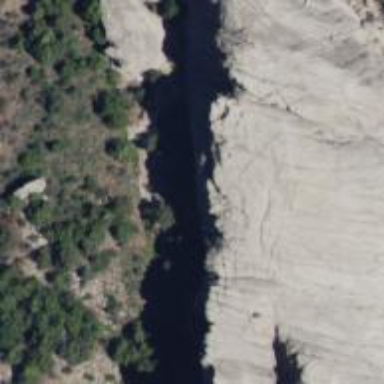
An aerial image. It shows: Cliff in nature.